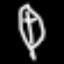
Label: leaf